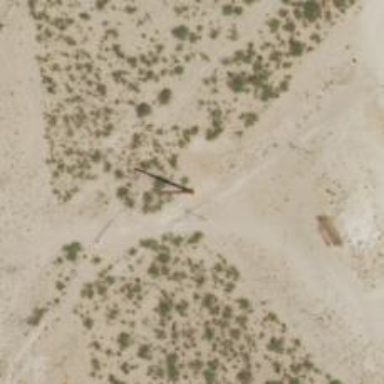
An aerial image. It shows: Power pole.